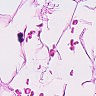
Metastatic tissue present: no